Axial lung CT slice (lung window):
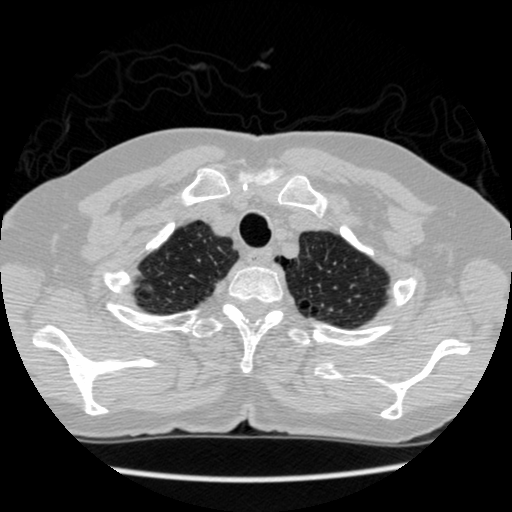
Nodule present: no